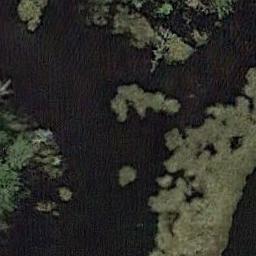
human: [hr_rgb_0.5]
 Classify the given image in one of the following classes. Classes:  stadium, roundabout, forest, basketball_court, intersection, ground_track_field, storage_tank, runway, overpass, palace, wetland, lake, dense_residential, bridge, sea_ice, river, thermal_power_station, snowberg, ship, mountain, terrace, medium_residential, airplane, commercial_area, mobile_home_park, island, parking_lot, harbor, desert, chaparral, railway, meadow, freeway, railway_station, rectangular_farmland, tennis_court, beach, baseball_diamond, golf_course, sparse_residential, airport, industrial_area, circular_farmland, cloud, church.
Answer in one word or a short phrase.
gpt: wetland